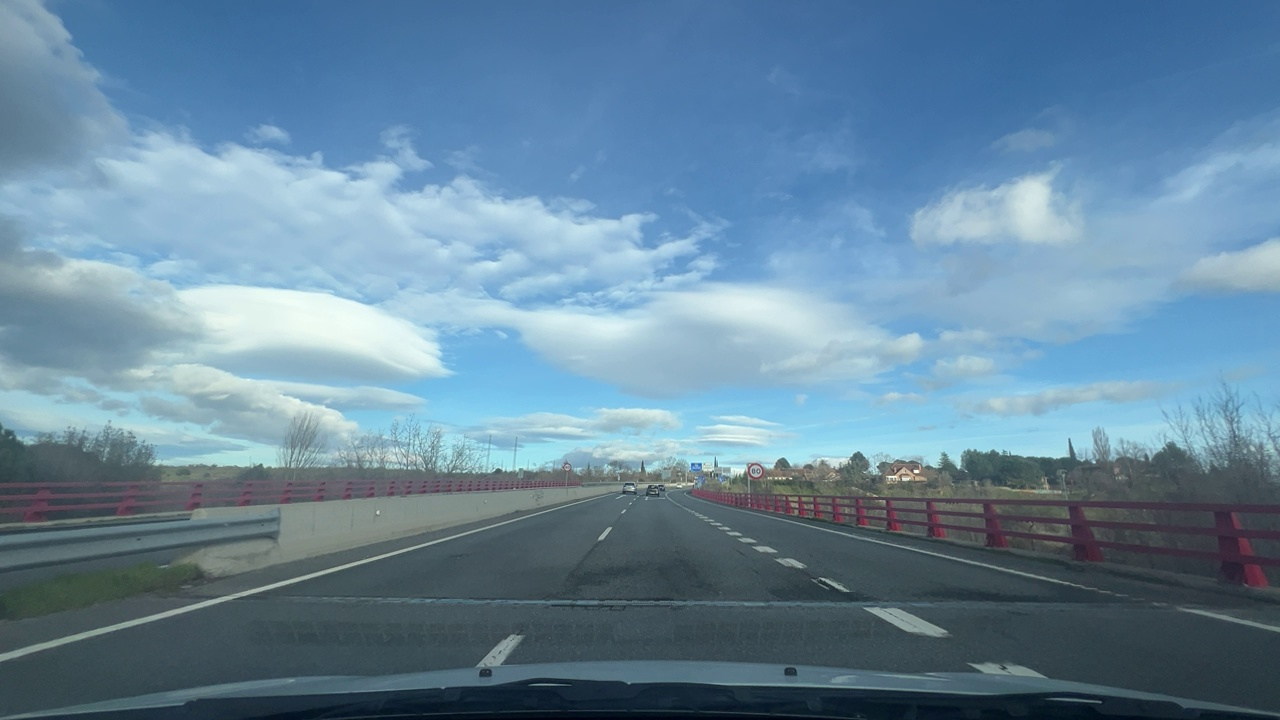
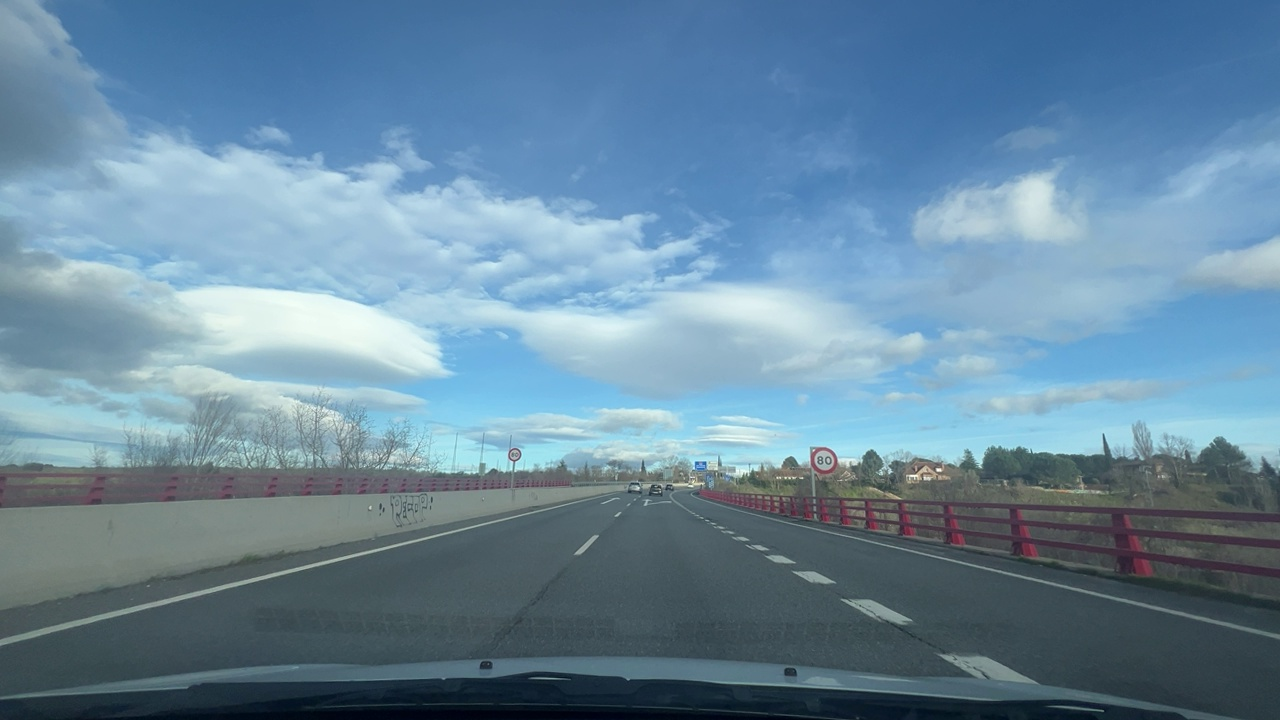
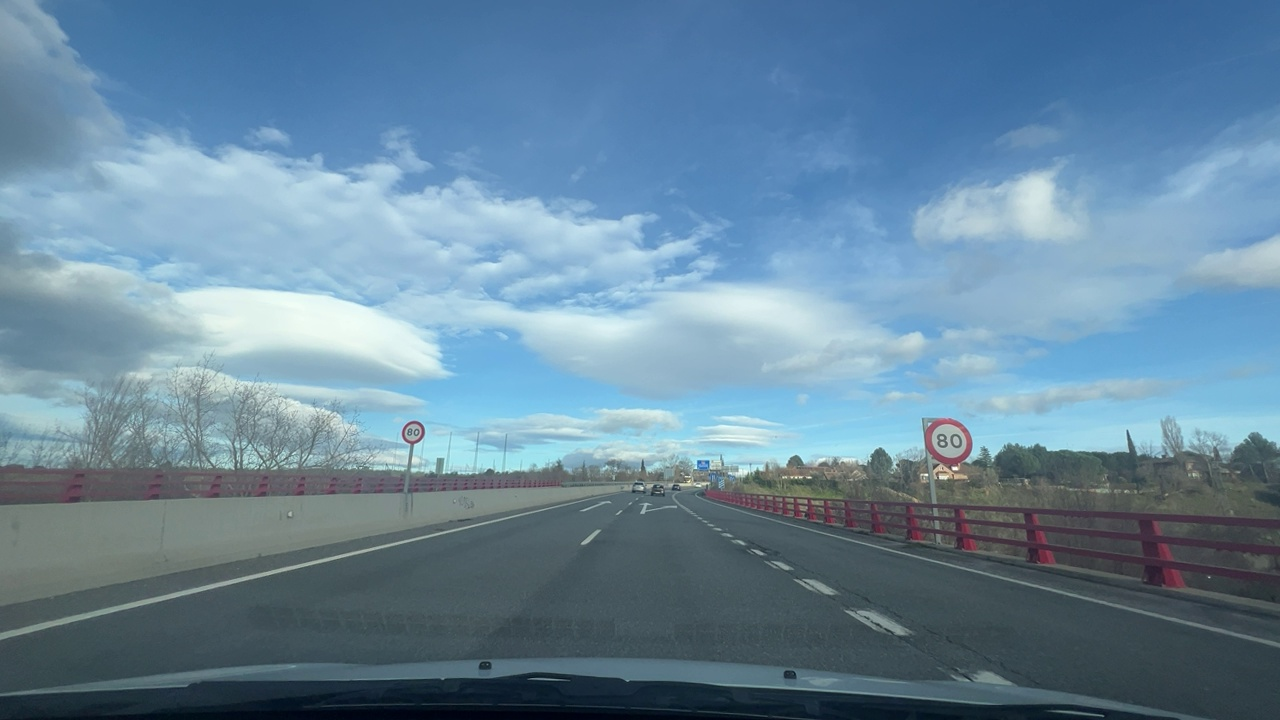
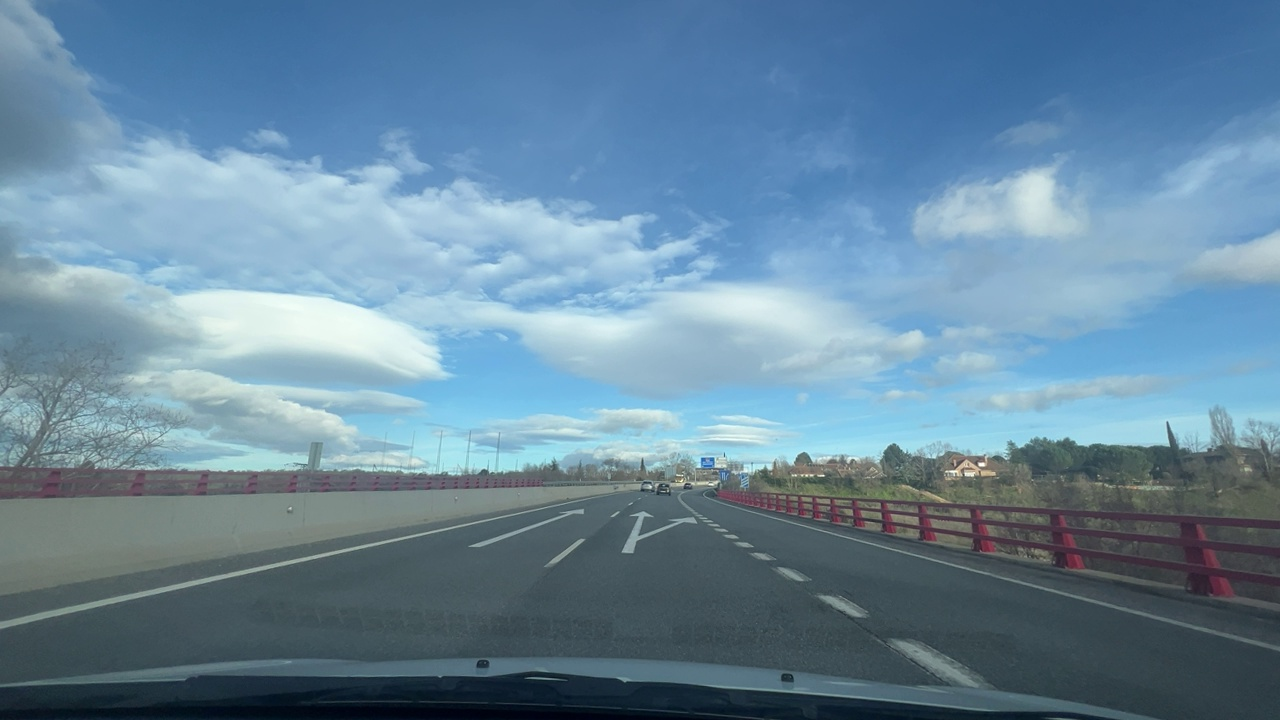
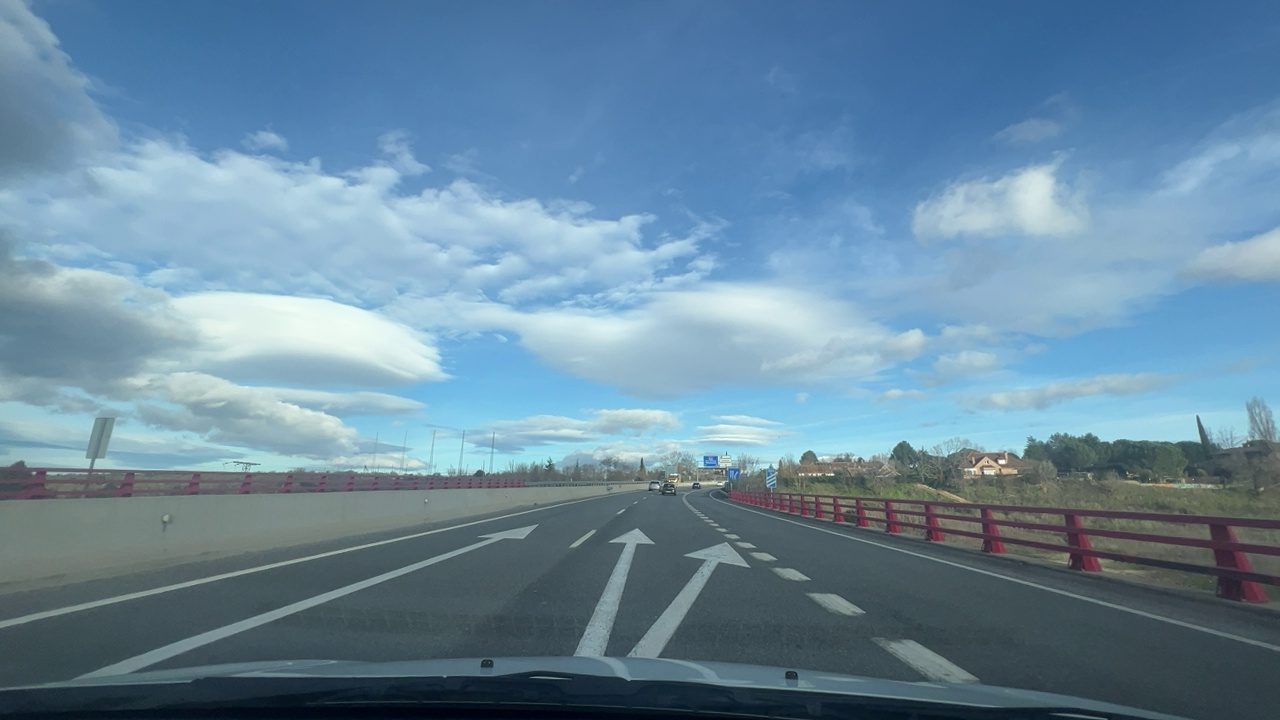
Situation: Speed limit adaptation
Question: Are multiple speed limit signs with different values visible?
Answer: No
Reasoning: Only one speed limit sign is visible, and there are no additional signs sequentially showing different values.

Situation: Speed limit adaptation
Question: Is there a speed limit sign regulating the ego lane?
Answer: Yes
Reasoning: A speed limit sign is clearly visible on the roadside, oriented toward the ego lane and regulating its speed.

Situation: Speed limit adaptation
Question: What speed value is displayed on the visible speed limit sign?
Answer: 80
Reasoning: The visible speed limit sign displays “80,” indicating a limit of 80 km/h.

Situation: Speed limit adaptation
Question: Is the ego vehicle traveling on a highway?
Answer: Yes
Reasoning: The road has multiple lanes, wide spacing, and highway-style infrastructure, indicating a highway environment.

Situation: Speed limit adaptation
Question: Is the ego vehicle entering or exiting a highway?
Answer: Yes
Reasoning: The presence of a ramp or merging lane suggests the vehicle is entering or exiting a highway.

Situation: Speed limit adaptation
Question: Are speed bumps, crosswalks, or construction-related obstacles present in the ego lane?
Answer: No
Reasoning: There are no visible speed bumps, crosswalks, or construction-related obstacles in the ego lane.